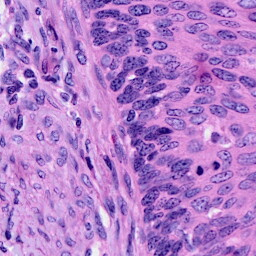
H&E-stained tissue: Cervix